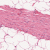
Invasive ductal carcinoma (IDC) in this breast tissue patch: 0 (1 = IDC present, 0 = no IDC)